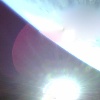
Label: sunburn